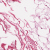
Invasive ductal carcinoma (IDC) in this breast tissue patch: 0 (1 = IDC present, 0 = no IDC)